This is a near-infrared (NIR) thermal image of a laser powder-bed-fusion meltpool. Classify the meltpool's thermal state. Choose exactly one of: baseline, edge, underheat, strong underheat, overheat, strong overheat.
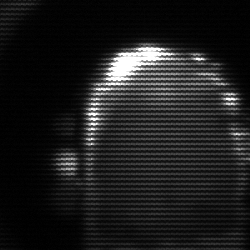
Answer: baseline